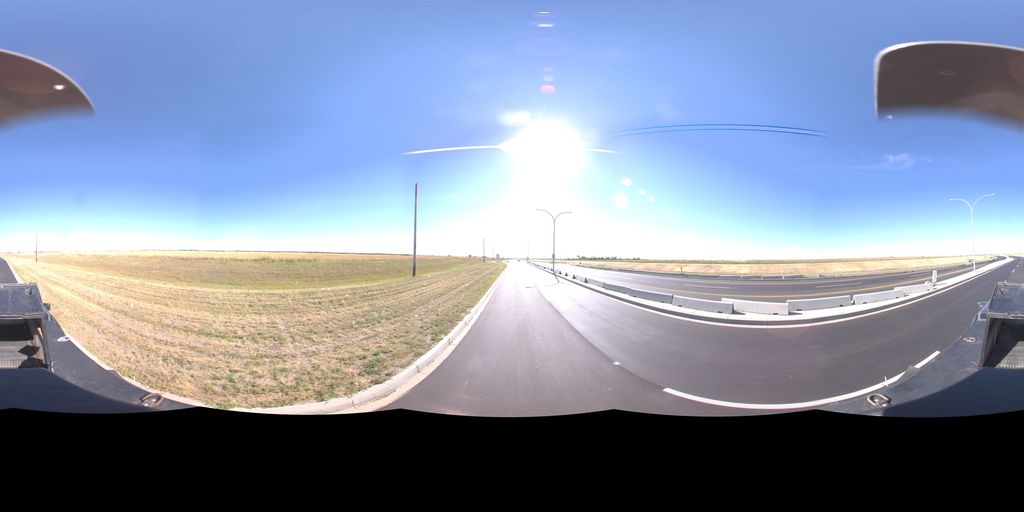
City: saskatoon